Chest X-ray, AP view. Patient: 47 years old, sex M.
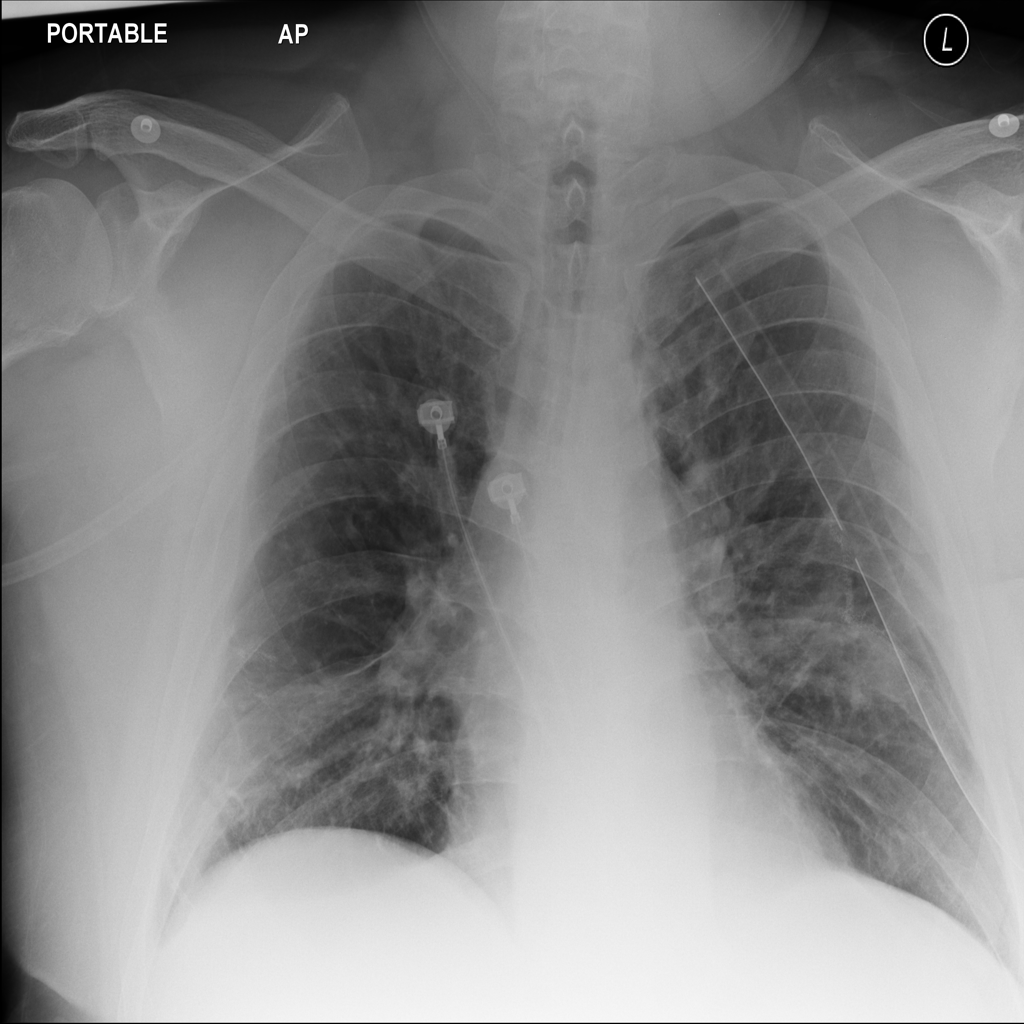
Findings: Pneumothorax